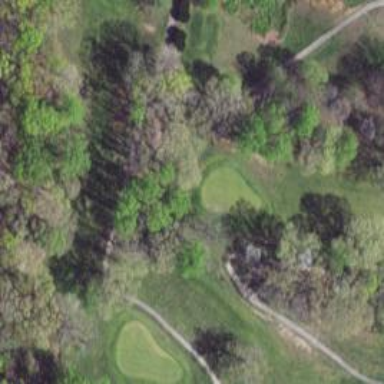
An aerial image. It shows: View of golf hole.